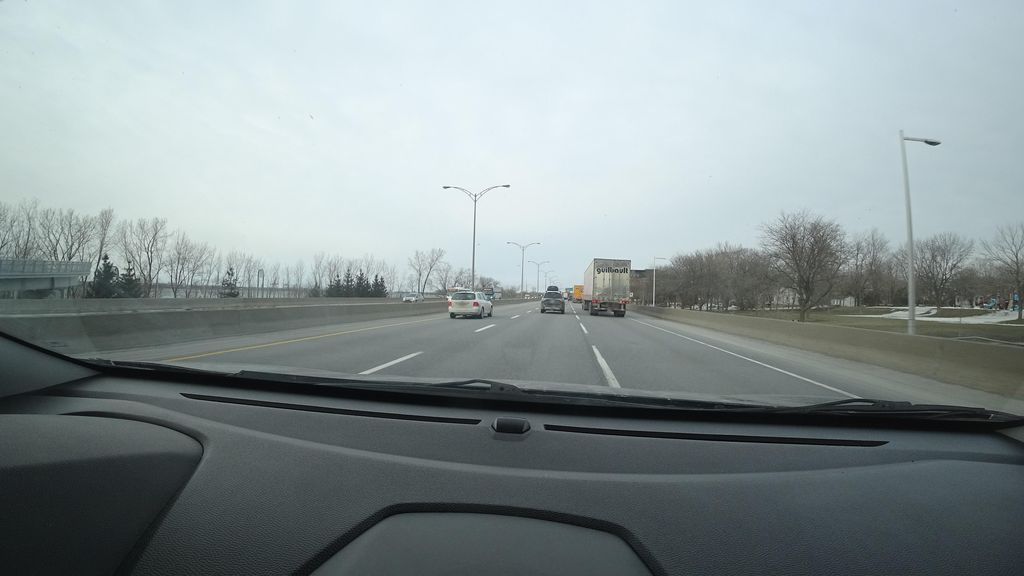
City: montreal